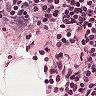
Metastatic tissue present: no